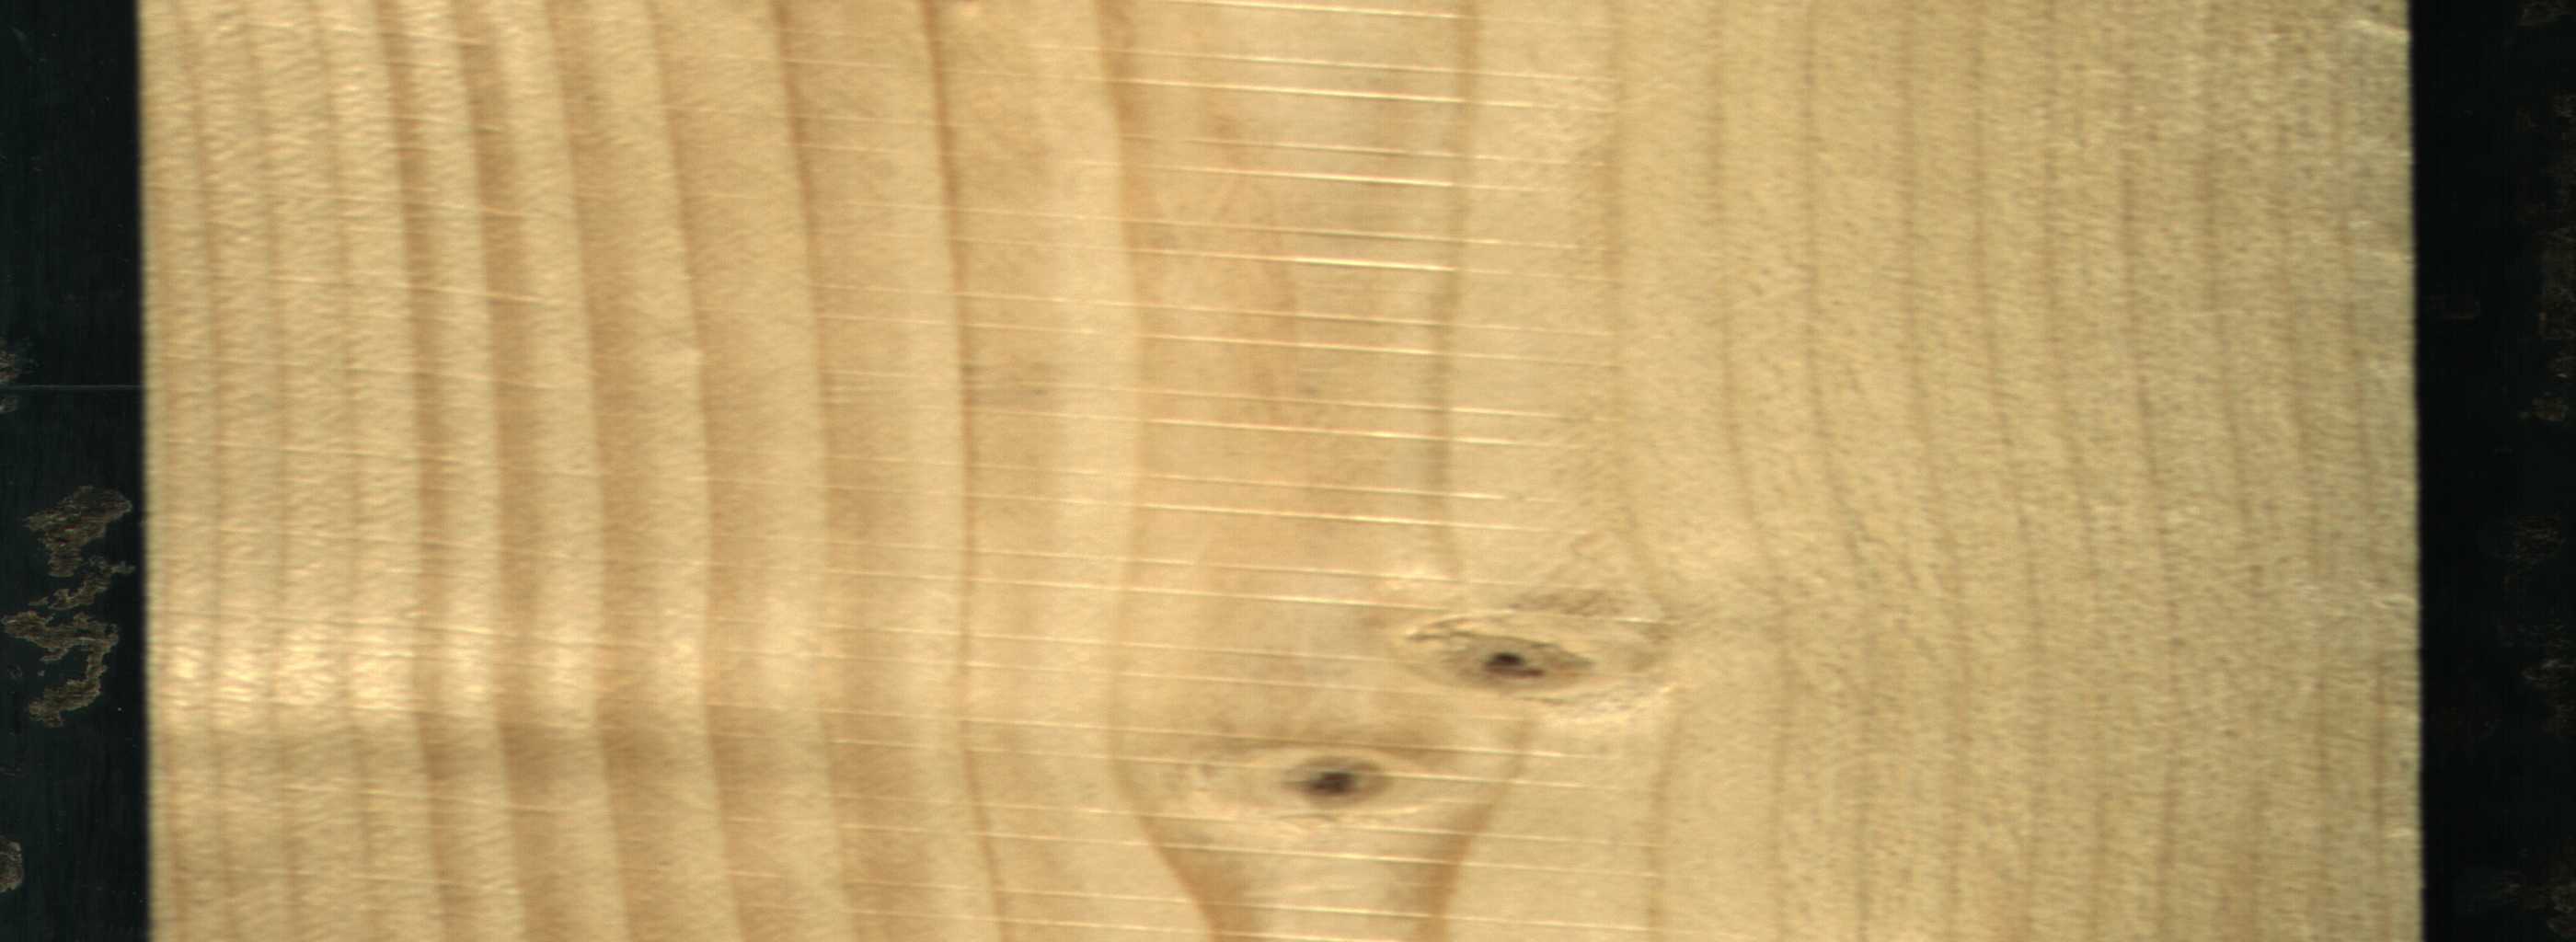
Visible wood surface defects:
Live_Knot
Live_Knot